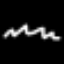
Label: squiggle